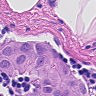
Metastatic tissue present: yes